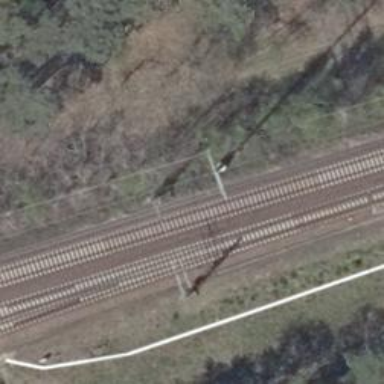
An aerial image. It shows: Railway track with contact line for electrification.